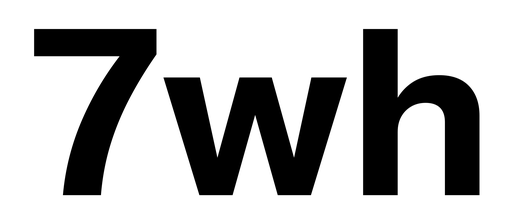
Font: InstrumentSans_Bold